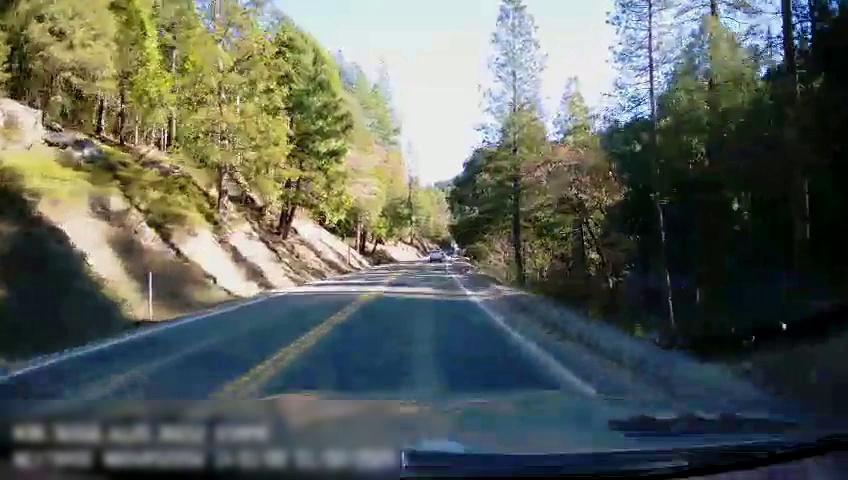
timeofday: Day
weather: Sunny
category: Drivable Space
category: Drivable Space
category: Vehicles | Truck
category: Lanes | Opposite Lane
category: Lanes | Current Lane
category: Lanes | Opposite Lane
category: Lanes | Current Lane